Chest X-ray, PA view. Patient: 32 years old, sex M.
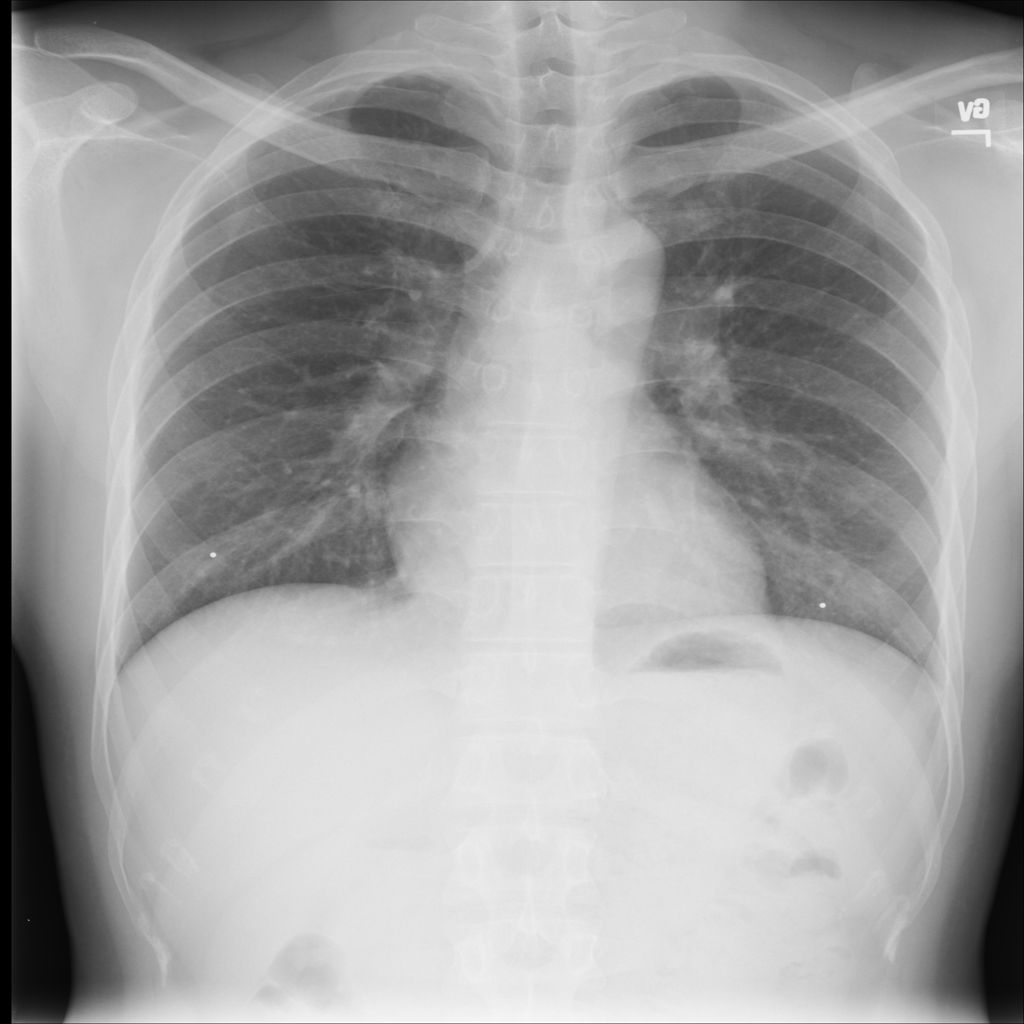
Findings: No Finding